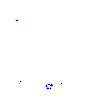
Particle: kaon